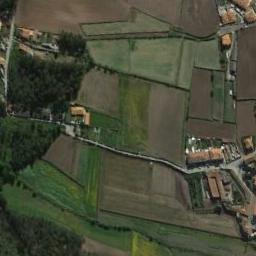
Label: terrace